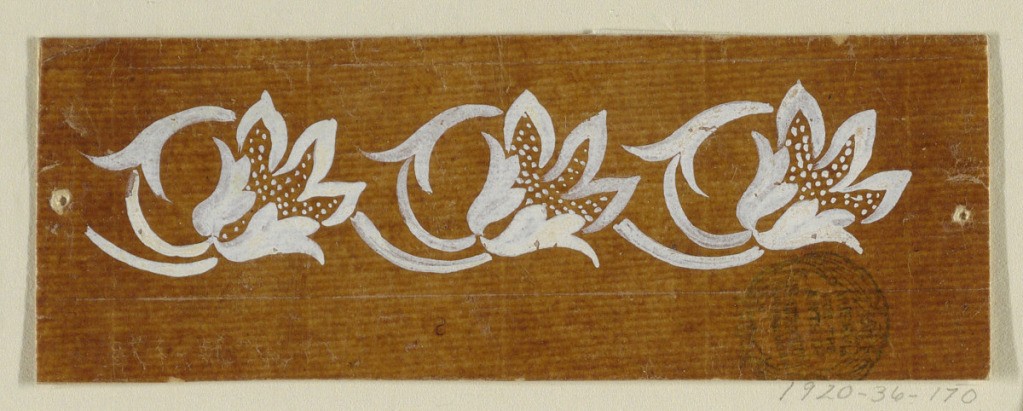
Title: Design for an Embroidered or Woven Horizontal Border of the "Fabrique de St. Ruf"
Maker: Fabrique de Saint Ruf, Lyon, France
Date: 1800–1815
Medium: Brush and white gouache on glazed tracing paper
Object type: Drawing
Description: Curved flower boughs, three of which are shown, are connected by curved lines.